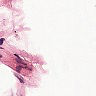
Metastatic tissue present: no